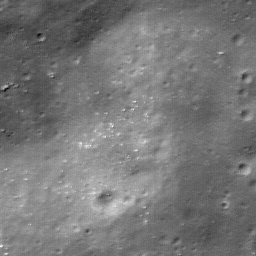
Host type: background_regolith
Lunar coordinates: latitude nan, longitude nan